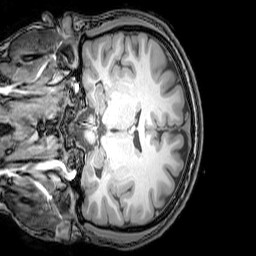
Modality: T1w
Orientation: coronal
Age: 22
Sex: male
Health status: healthy
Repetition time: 0.081 s
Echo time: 0.037 s